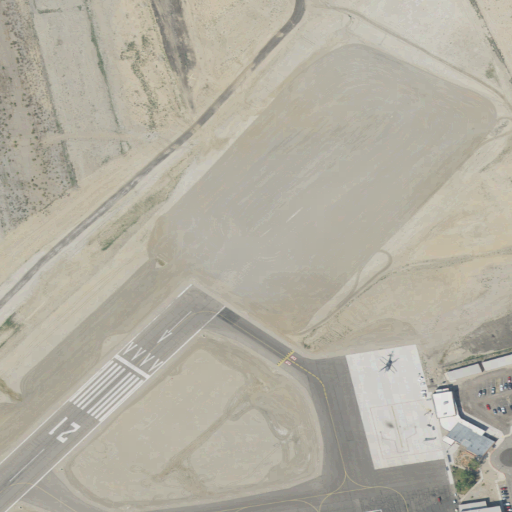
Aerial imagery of plain(s) in Utah named Klondike Flat containing shrub, medium intensity development, low intensity development, high intensity development, barren land, and open development